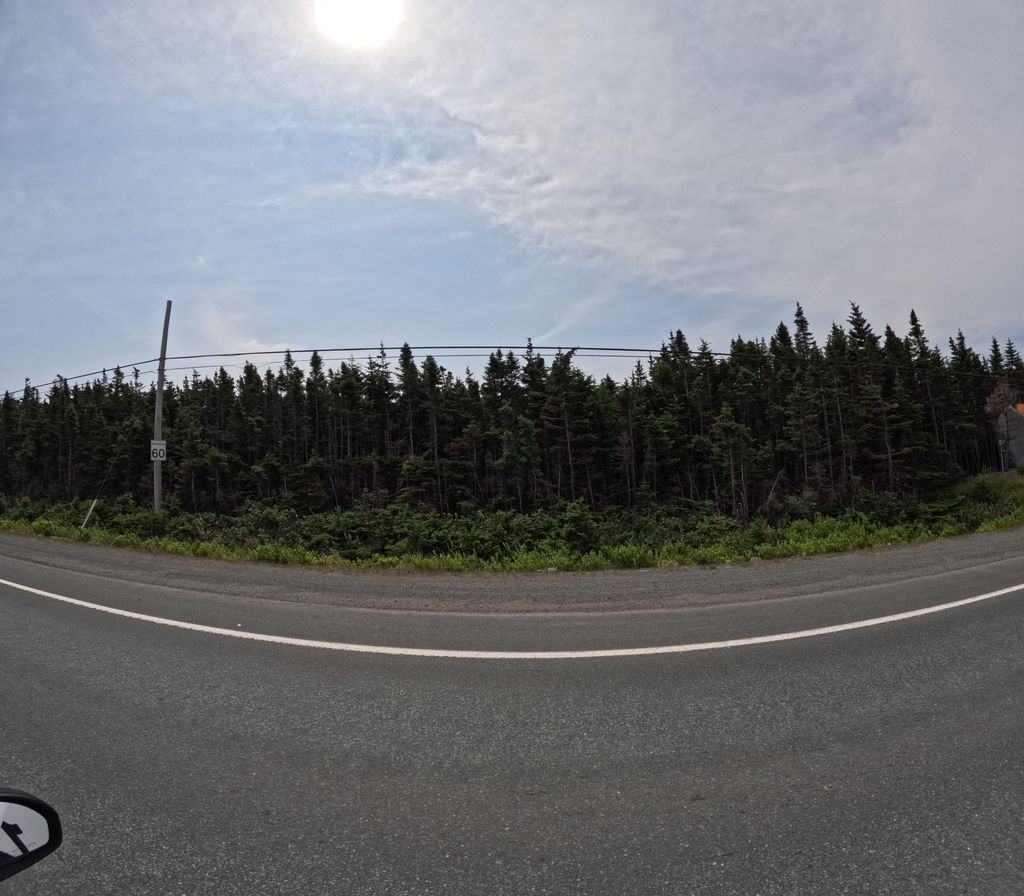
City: st_johns